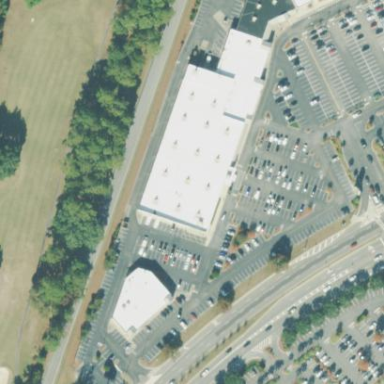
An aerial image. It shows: Street side parking area.